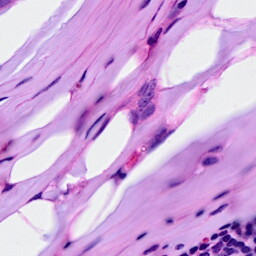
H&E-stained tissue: Breast